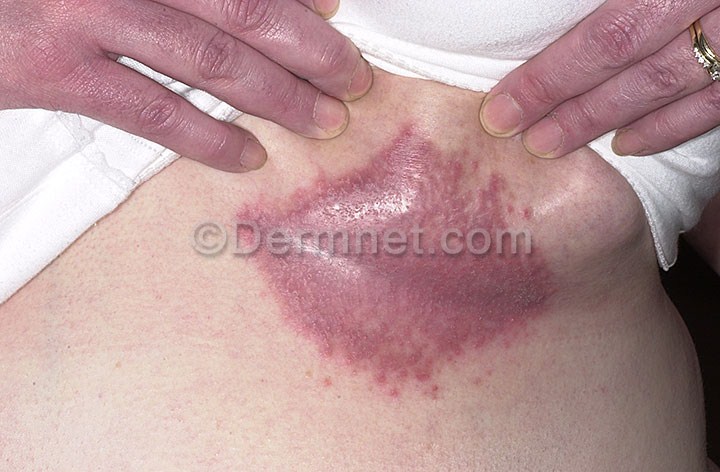
Disease: Tinea Ringworm Candidiasis and other Fungal Infections